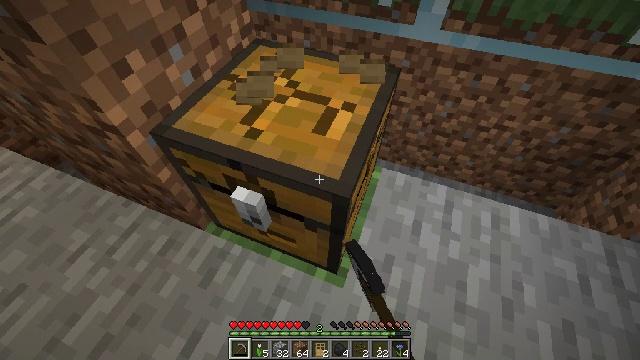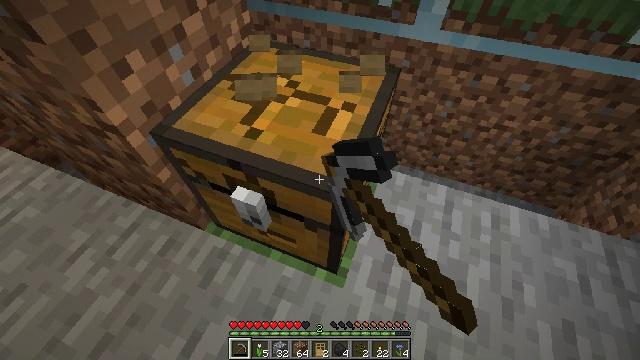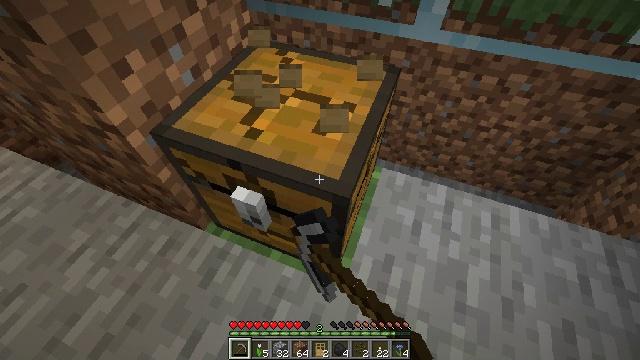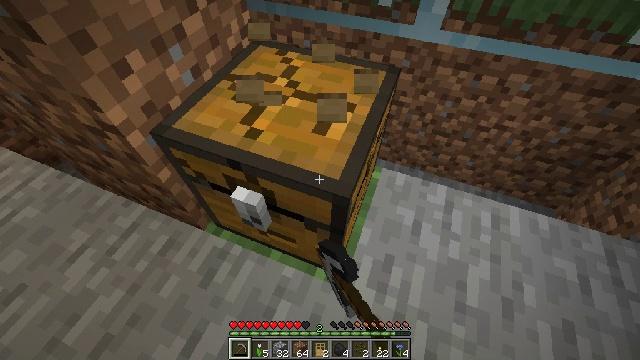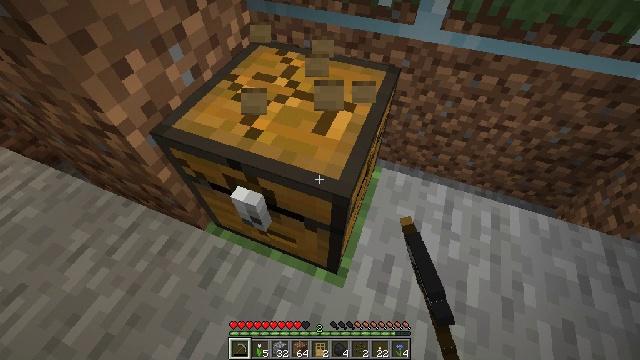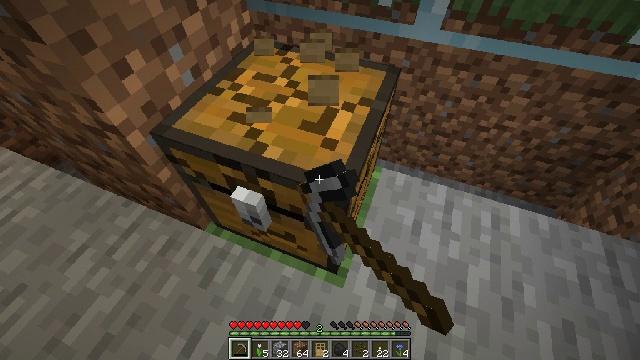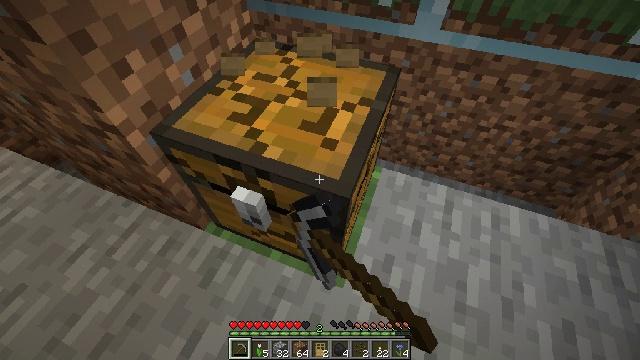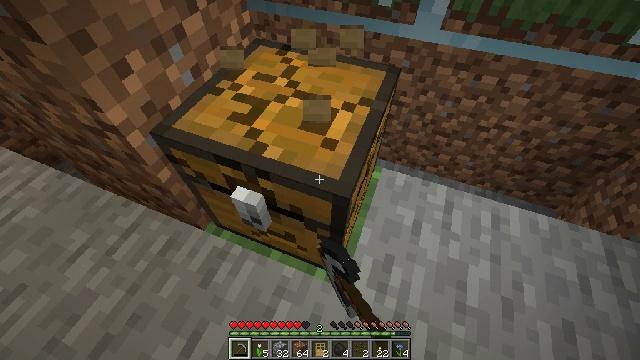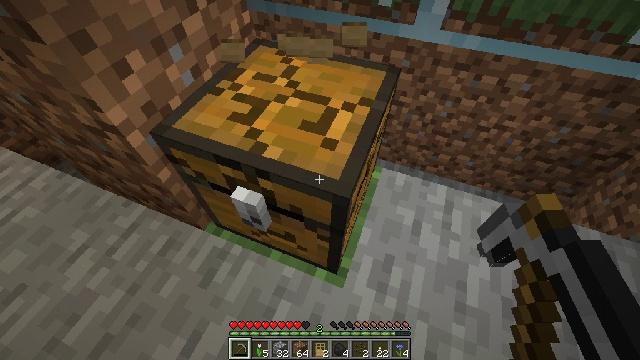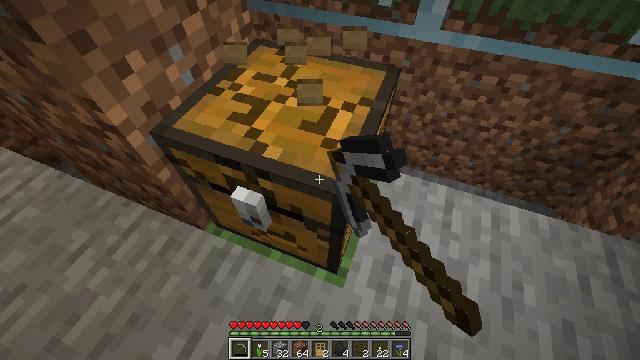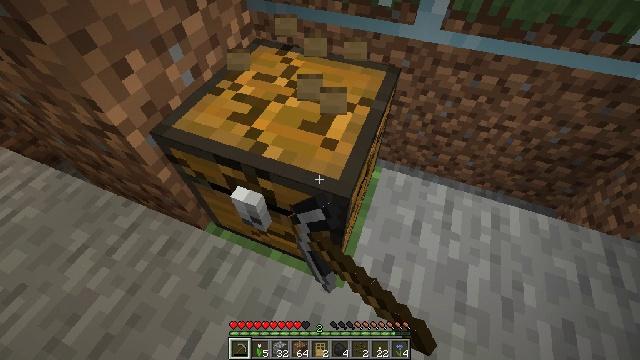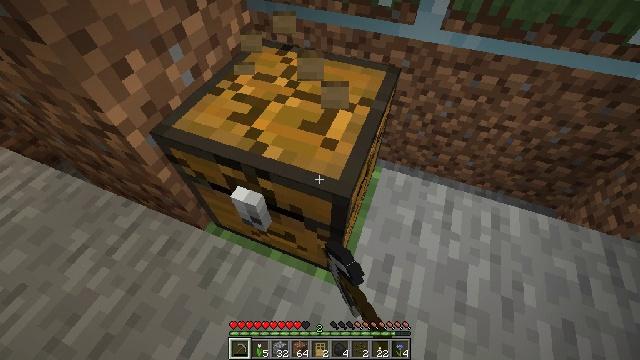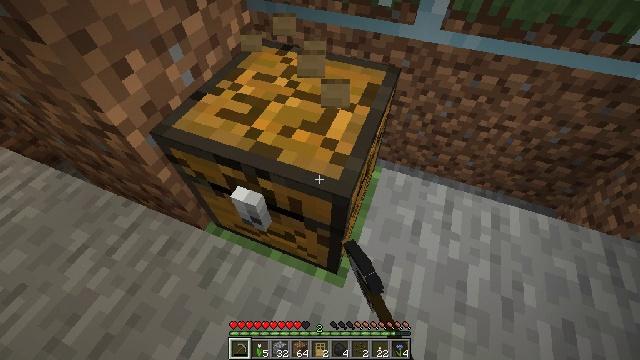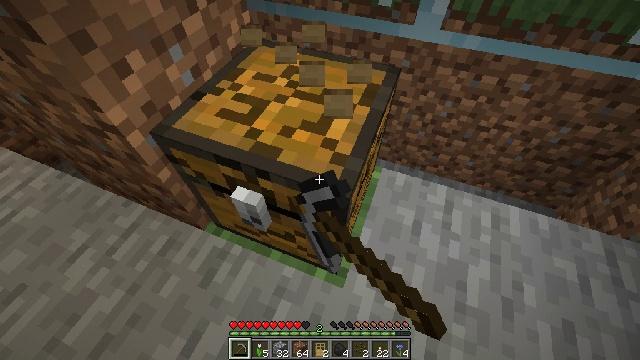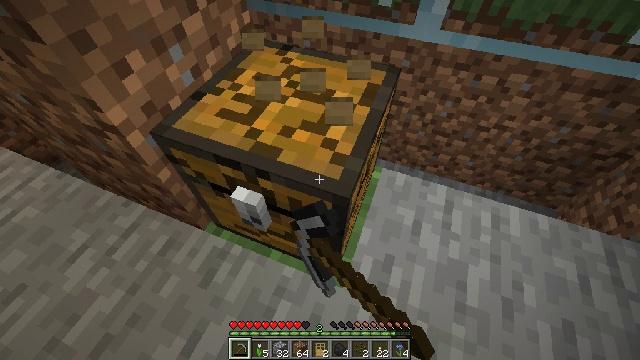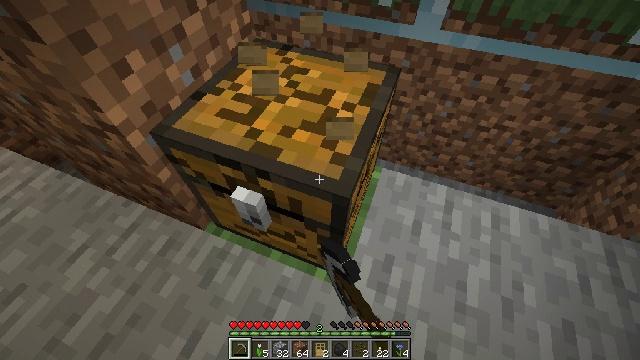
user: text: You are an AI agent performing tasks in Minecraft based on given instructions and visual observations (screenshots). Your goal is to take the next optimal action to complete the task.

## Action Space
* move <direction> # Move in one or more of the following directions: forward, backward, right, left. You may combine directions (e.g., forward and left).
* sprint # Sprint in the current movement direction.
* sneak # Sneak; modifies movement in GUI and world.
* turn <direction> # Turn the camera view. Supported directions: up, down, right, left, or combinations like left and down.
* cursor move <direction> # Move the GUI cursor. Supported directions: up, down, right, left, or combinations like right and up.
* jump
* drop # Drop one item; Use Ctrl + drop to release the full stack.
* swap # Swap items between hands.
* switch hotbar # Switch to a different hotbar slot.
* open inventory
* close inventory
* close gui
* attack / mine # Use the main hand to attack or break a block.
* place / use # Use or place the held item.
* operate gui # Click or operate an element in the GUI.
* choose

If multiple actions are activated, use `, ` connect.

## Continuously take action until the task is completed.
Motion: motion action
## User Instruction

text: Mine the chest to collect it.
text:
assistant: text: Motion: attack / mine
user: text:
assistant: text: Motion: attack / mine
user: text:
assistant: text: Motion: attack / mine
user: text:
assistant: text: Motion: attack / mine
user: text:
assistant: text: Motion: attack / mine
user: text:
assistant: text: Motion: attack / mine
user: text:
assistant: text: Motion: attack / mine
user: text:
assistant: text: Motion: attack / mine
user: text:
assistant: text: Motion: attack / mine
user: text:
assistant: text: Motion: attack / mine
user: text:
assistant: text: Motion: attack / mine
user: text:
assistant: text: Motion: attack / mine
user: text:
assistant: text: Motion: attack / mine
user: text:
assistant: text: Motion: attack / mine
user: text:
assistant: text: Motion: attack / mine
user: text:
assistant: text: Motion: attack / mine
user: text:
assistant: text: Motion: attack / mine
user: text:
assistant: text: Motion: attack / mine
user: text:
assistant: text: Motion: attack / mine
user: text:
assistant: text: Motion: attack / mine
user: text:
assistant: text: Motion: attack / mine
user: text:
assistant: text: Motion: attack / mine
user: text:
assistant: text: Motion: attack / mine
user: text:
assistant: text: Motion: attack / mine
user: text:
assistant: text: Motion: attack / mine
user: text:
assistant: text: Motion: attack / mine
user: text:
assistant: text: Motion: attack / mine
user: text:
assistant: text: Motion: attack / mine
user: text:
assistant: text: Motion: attack / mine
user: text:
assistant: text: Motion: attack / mine